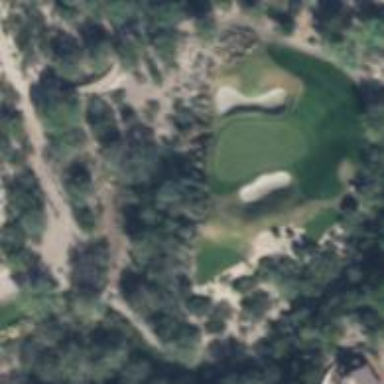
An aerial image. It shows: Golf hole.